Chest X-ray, PA view. Patient: 21 years old, sex F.
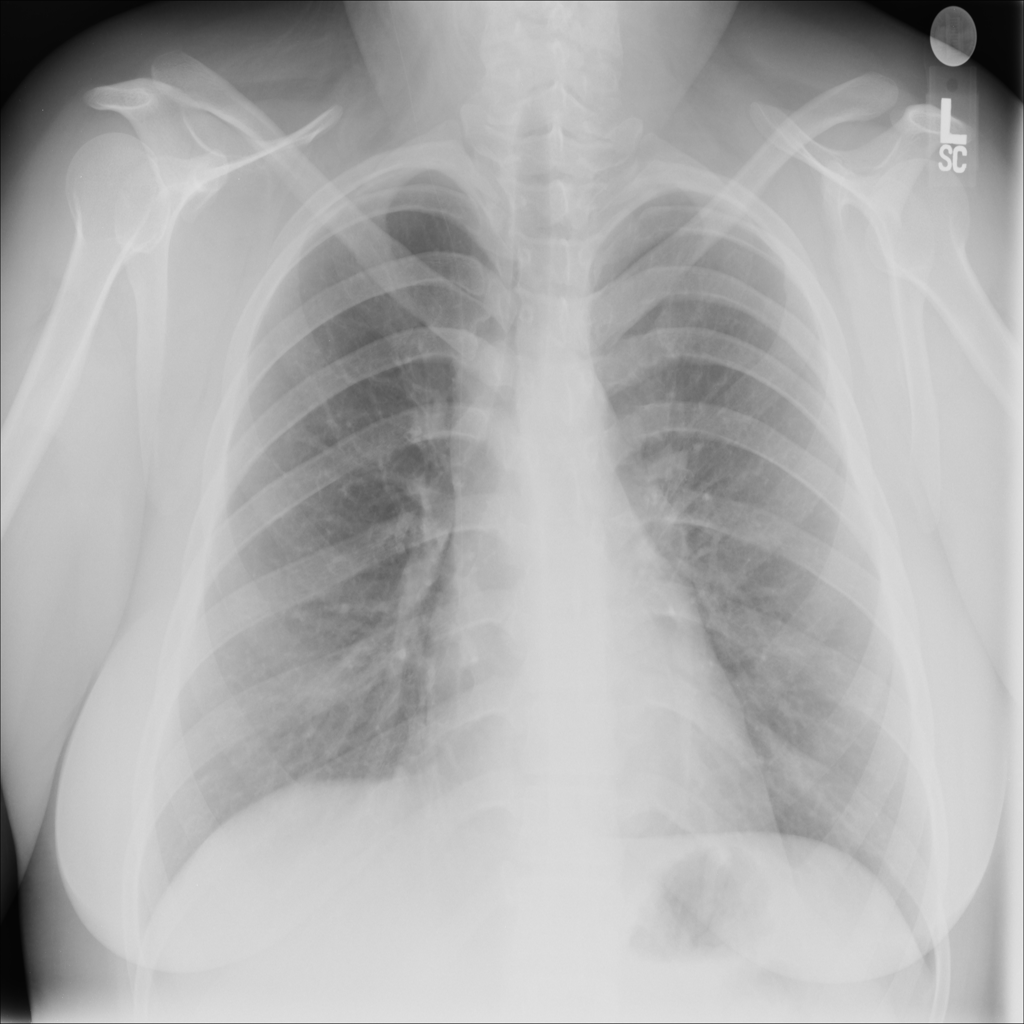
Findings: No Finding